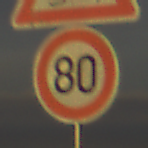
Verkehrszeichen: Geschwindigkeit80
Zusatzzeichen oben: SchleuderOderRutschgefahr
Umgebung: Outdoor, Nature
Tageszeit: SunriseSunset
Wetter: PartlyCloudy
Licht: Natural
Jahreszeit: Summer
Kontrast: HighContrast